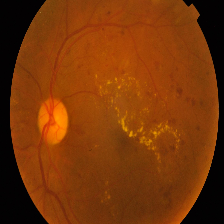
Diabetic retinopathy grade: Proliferative DR